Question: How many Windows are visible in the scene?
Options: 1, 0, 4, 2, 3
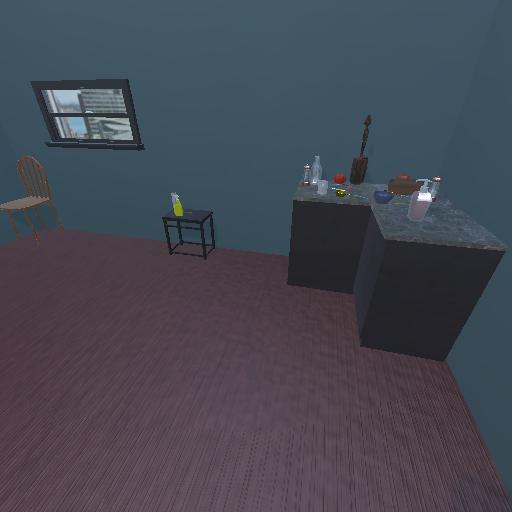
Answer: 1